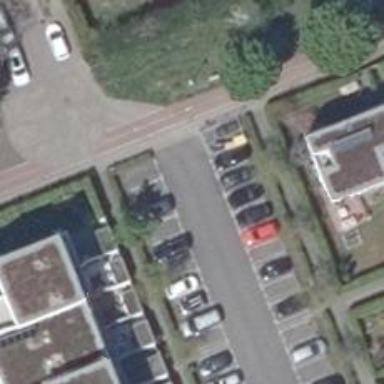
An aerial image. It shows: Parking aisle designated as service road.